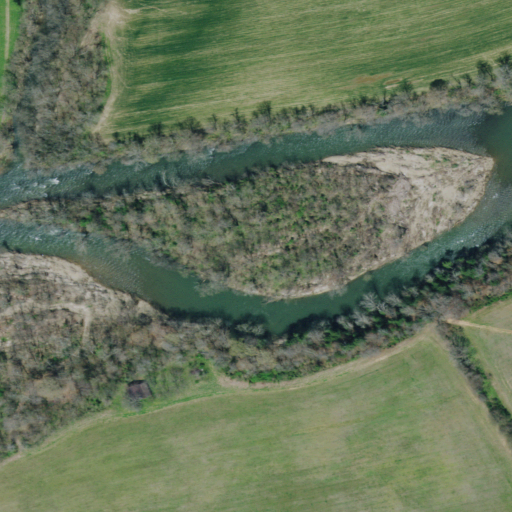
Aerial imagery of island in Tennessee named Lost Island containing deciduous forest, pasture, cultivated crops, open development, open water, mixed forest, and low intensity development